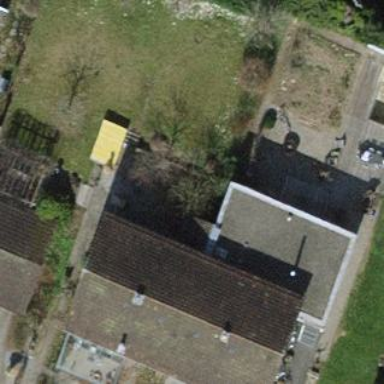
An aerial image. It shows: Semidetached house.